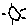
Label: sun